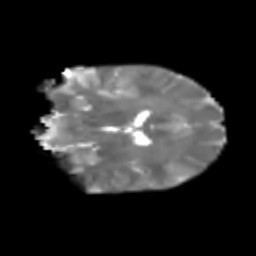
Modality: T2w
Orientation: coronal
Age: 23
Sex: male
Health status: healthy